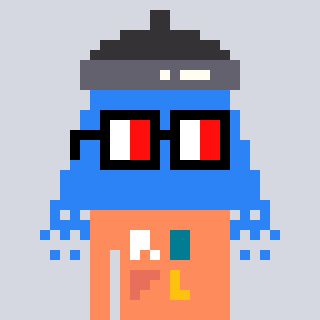
a pixel art character with square glasses with black frames and red eyes, a shower-shaped head and a peachy-colored body on a cool background